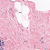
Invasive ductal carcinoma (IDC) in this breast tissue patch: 0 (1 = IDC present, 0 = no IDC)